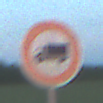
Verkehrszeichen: VerbotFuerKraftfahrzeugeUeberDreiKommaFuenfTonnen
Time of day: SunriseSunset
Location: Outdoor (Nature)
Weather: PartlyCloudy
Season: NotSpecified
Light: Natural